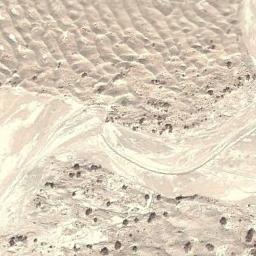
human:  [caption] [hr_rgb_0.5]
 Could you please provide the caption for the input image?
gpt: The desert has silvery sand, Some small trellis dunes and sparse plants and a road goes through the desert .

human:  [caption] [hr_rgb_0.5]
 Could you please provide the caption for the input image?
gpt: The white desert is full of sparse plants .

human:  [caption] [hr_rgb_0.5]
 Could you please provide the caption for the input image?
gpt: There is a little grain in this desert .

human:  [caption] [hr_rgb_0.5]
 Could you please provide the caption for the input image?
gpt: This is a yellow desert with wavy stripes and there is sparse dark green chaparral in the desert .

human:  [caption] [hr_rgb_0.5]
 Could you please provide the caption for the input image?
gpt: A white desert with many dunes and bushes .